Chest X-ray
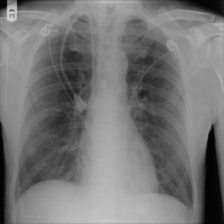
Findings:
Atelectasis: negative
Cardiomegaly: negative
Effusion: negative
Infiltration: negative
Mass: negative
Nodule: negative
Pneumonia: negative
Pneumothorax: negative
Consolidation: negative
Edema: negative
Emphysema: negative
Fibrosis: negative
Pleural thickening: negative
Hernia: negative